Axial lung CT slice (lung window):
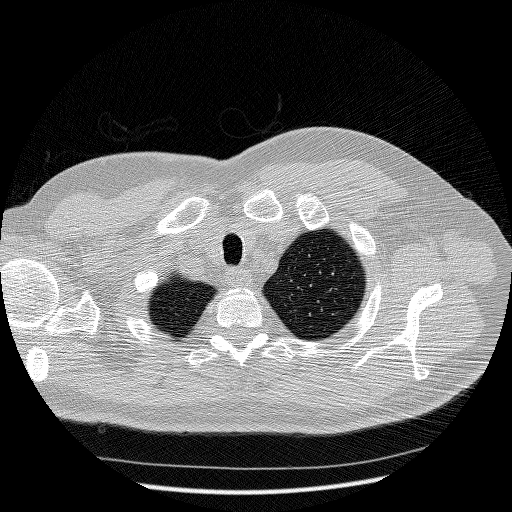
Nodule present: no